Question: Count the number of objects in the diagram.
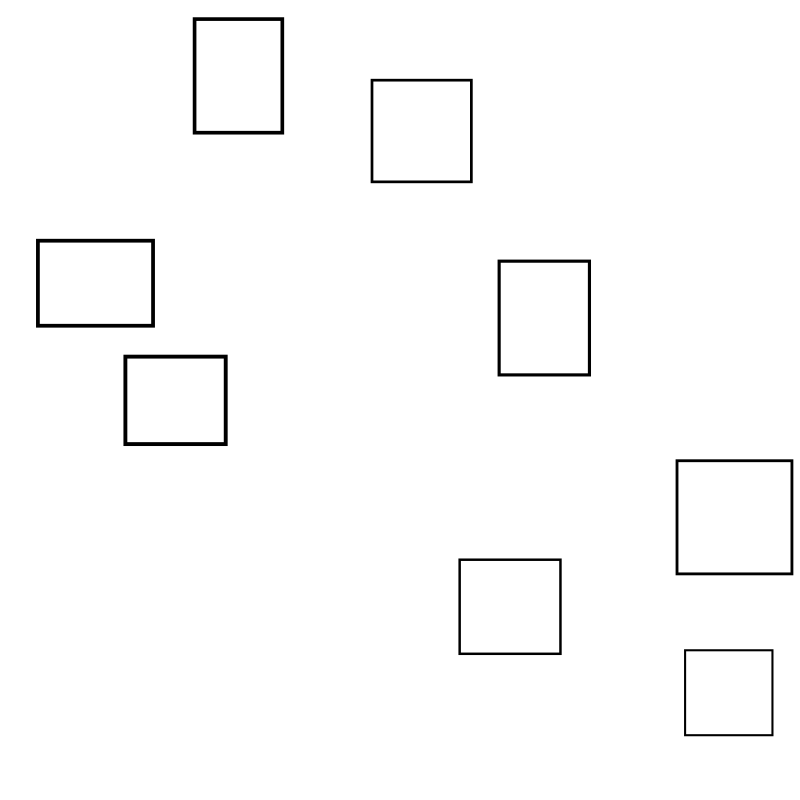
Answer: 8